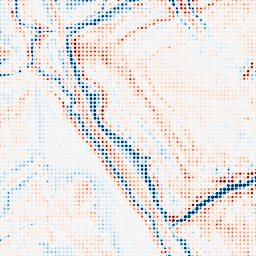
Category: edge_preserving
Decomposition family: bilateral
Decomposition parameters: d: 21
sigma_color: 150
sigma_space: 75
Upsampling method: sinc_hamming
Upsampling parameters: scale: 8
kernel_size: 4
Upsampling scale: 8